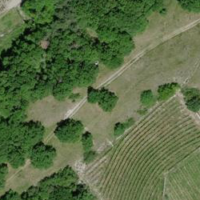
EUNIS habitat code: 40
Species observed at this site:
Lepidium draba